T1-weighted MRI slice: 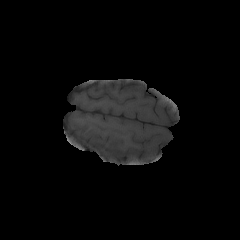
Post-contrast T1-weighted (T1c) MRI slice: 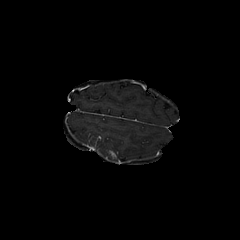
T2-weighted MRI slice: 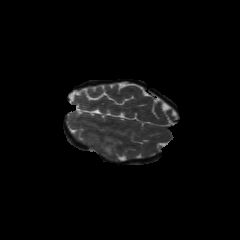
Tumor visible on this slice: yes